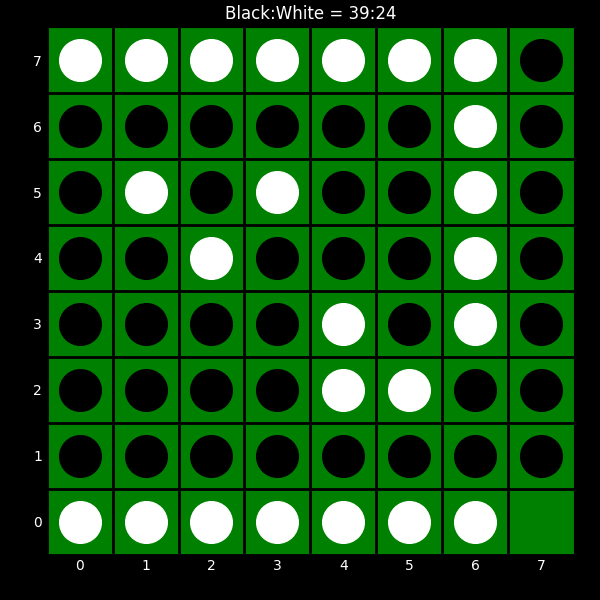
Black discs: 39
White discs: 24